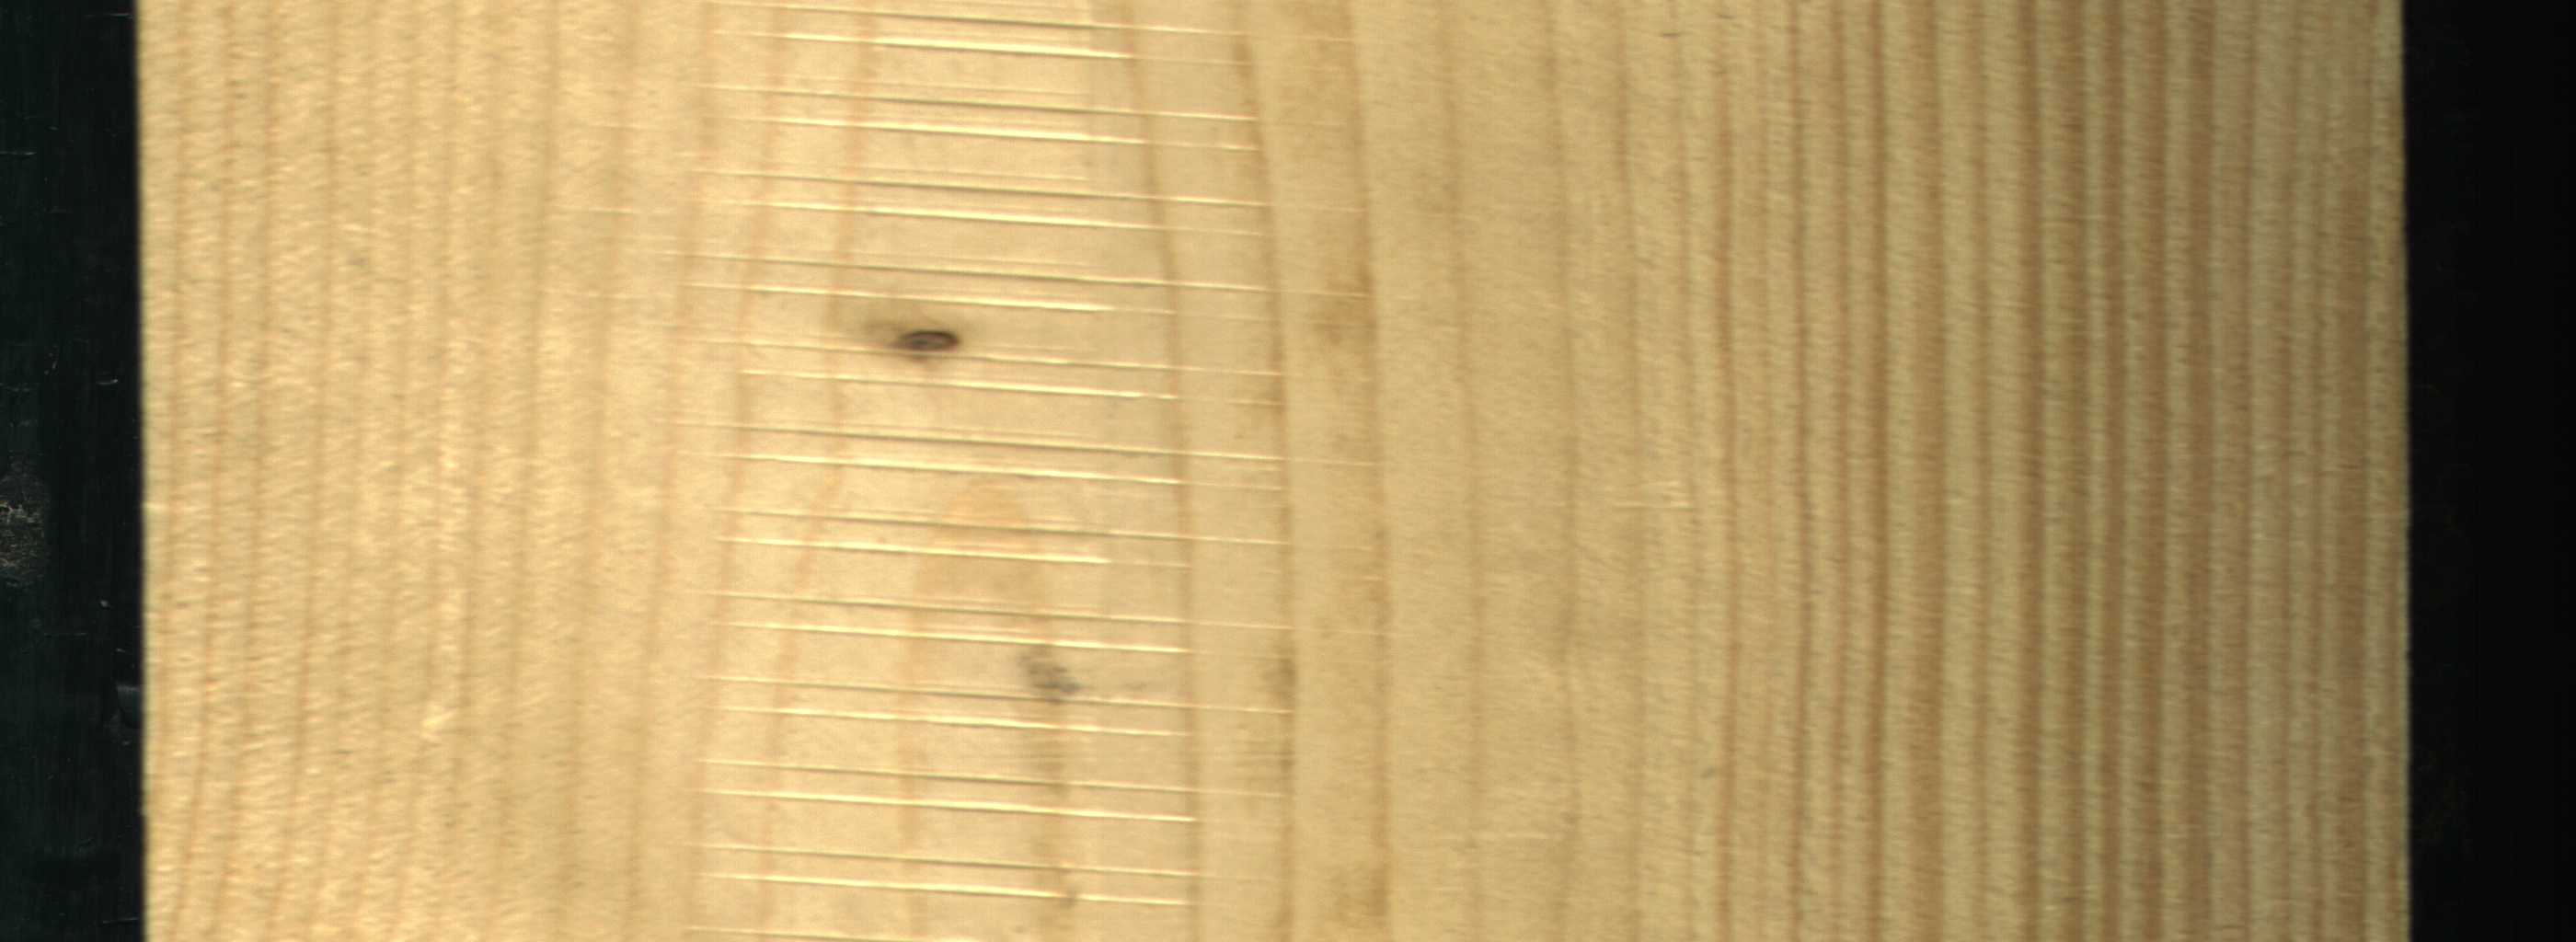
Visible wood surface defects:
Live_Knot